Question: I would like the Warning icon is always displayed in the vertical middle. In my case, the number of error message will be changed.
The following is my code, the output screenshot also attached.
can anyone help me? Many thanks!
'''
<style type="text/css">
#errorMessage{
padding:5px;
}
#icon, #message{
float:left;
padding: 5px;
border:#666 1px solid;
}
</style>
<div id="errorMessage">
<div id="icon">
<img src="images/Warning.png" alt="success" width="28px" />
</div>
<div id="message">
<p>Message1 Message1 Message1 Message1 Message1</p>
<p>Message2 Message2 Message2 Message2 Message2</p>
</div>
</div>
'''
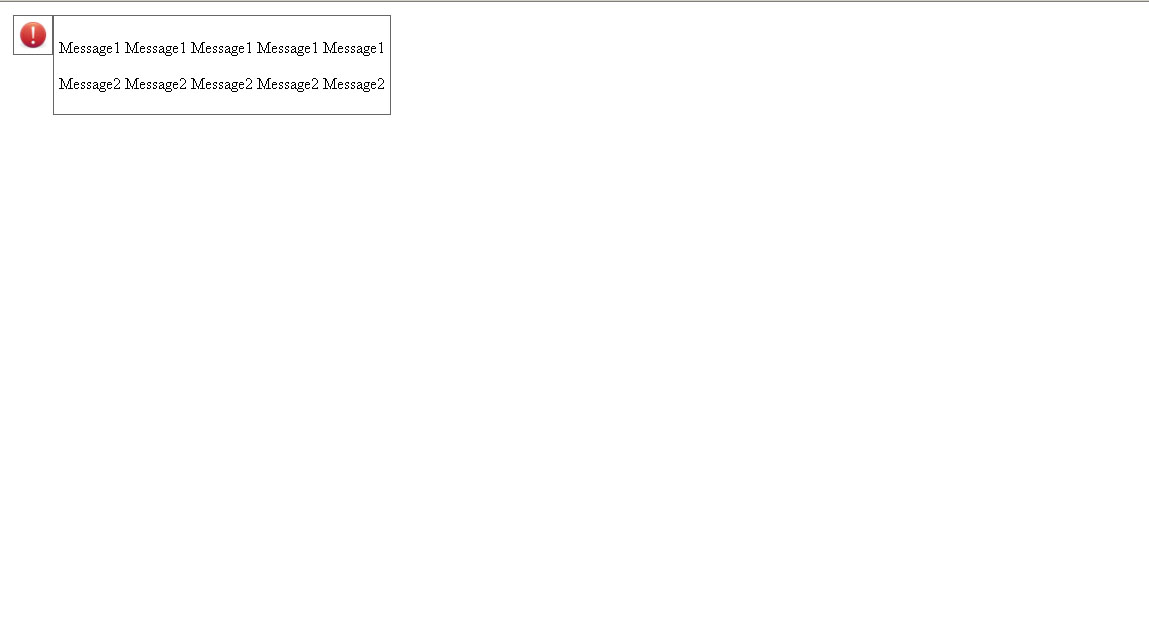
Answer: Personally I'd do it a little differently. I'd make the icon a background image of the overall div, add a little padding and then center it vertically like this <URL>. The image will always be in the middle no matter how tall the container gets due to the background CSS position of 50%.
HTML:
'''
<div id="errorMessage">
<div id="message">
<p>Message1 Message1 Message1 Message1 Message1</p>
<p>Message2 Message2 Message2 Message2 Message2</p>
<p>Message1 Message1 Message1 Message1 Message1</p>
<p>Message2 Message2 Message2 Message2 Message2</p>
</div>
</div>
'''
CSS:
'''
#errorMessage{
padding:5px 5px 5px 40px;
overflow:auto;
background: url(http://cdn1.iconfinder.com/data/icons/oxygen/32x32/actions/list-remove.png) no-repeat 0% 50%;
}
#message{
float:left;
padding: 5px;
border:#666 1px solid;
}
'''